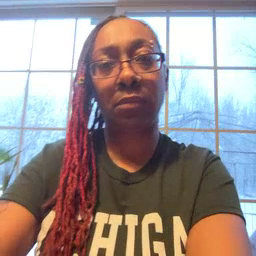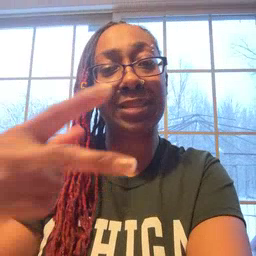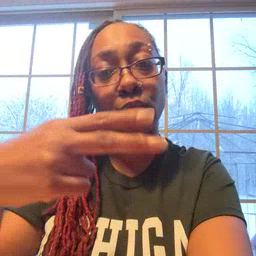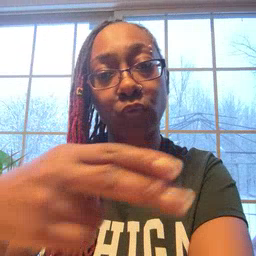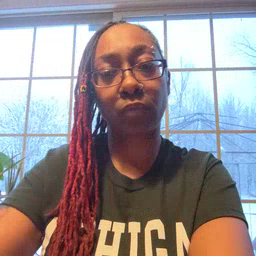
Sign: scissors